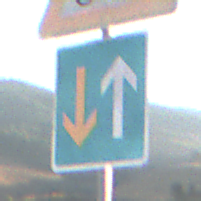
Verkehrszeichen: VorrangVorGegenverkehr
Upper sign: RadverkehrRechts
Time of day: SunriseSunset
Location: Outdoor (Nature)
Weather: Clear
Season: NotSpecified
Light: Natural